Question: I am using Twitter Bootstrap to create a website.
One of the pages in this website, presents a list of items.

In each item box, there is a little 'x' to the right, which the user should be able to click to remove the item from the list. Also, clicking in the general area of a list item links to that items unique page.
Please see the JSFiddle I prepared:
<URL>
is that I can't seem to put a link on the 'x'. If I try surrounding the 'x' with
'''
<a href="item2/delete">....</a>
'''
the layout falls apart, as you can see <URL>.
Since I'm using Bootstrap, I'm stuck with using their lists which are essentially composed of links (i.e. '<a>' tags). Despite this, is there any way I can include links like my 'x' inside them?
I've tried using Jquery to create a listener on specifically the 'x' but it still doesn't work (clicking the 'x' takes you to the link of the item).
Please help!
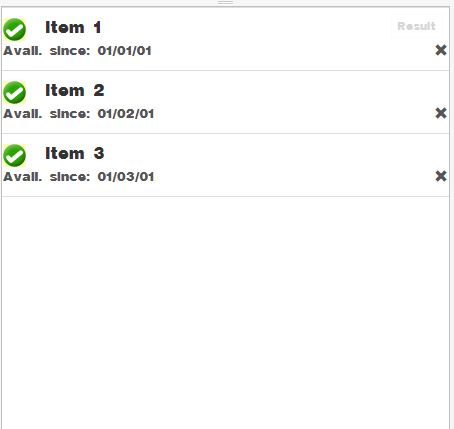
Answer: You can add onclick event handler and prevent the default onclick event which is causing the page to be redirected. Try this, I have added an id to your second 'X' button.
'''
$('#linkTo').click(function(event){
event.preventDefault();
alert('hello');
});
'''
<URL>
I guess this is what you want.